Question: Morning everyone,
I have wrote a SQL query to fetch all the data from database I want updated but can work out how i would put an update statement in here.
'''
SELECT product_id, product_title, prodcat_category_id, category_active, product_active from products
LEFT JOIN productcategories on products.product_id = productcategories.prodcat_product_id
LEFT JOIN categories on productcategories.prodcat_category_id = categories.category_id
WHERE category_active = 0
'''

I want to update all these results to have product_active 0, but I've never done an update statement inside of a select join.
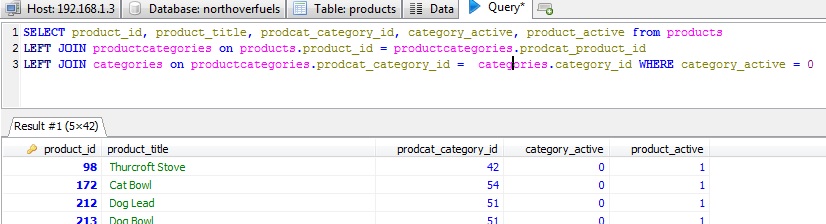
Answer: Try below query
'''
Update products set product_active = 0 where product_id IN
(
SELECT product_id from products
LEFT JOIN productcategories on products.product_id = productcategories.prodcat_product_id
LEFT JOIN categories on productcategories.prodcat_category_id = categories.category_id
WHERE category_active = 0
);
'''